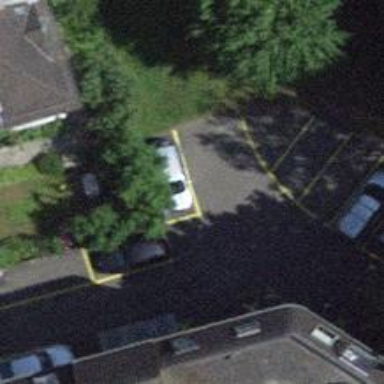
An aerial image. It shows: Car-sharing service available at this location.